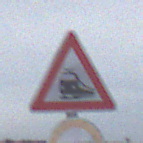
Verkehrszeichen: Bahnuebergang
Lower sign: Ueberholverbot
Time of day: MorningAfternoon
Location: Outdoor (Suburban)
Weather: Overcast
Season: NotSpecified
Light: Natural